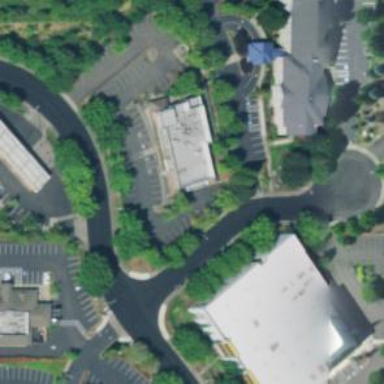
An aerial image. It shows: Fitness center building.